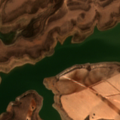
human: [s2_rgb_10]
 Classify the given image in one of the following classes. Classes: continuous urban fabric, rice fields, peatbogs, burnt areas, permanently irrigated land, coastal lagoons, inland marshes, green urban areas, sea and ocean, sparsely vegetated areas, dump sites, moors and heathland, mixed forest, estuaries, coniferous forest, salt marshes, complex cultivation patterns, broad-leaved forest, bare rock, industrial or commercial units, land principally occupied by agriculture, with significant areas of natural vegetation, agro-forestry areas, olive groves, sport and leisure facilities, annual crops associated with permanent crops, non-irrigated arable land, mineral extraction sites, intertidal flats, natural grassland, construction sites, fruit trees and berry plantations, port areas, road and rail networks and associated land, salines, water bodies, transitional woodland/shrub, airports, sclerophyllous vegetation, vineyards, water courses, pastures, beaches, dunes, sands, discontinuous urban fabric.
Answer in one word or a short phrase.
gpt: non-irrigated arable land, water bodies